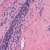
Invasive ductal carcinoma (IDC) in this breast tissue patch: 0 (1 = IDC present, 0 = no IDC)